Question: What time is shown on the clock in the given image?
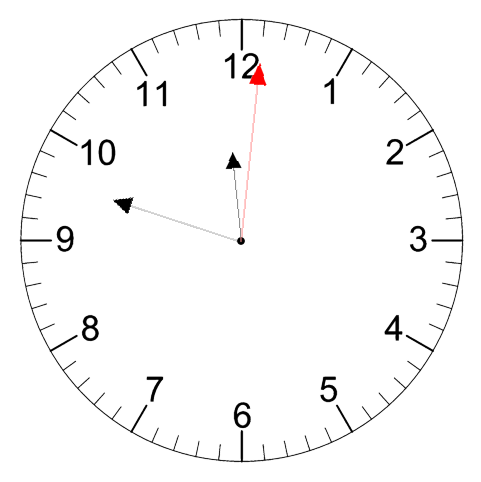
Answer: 11:48:01